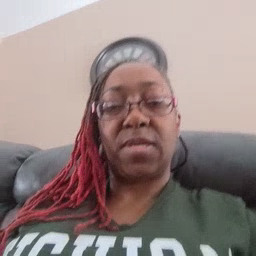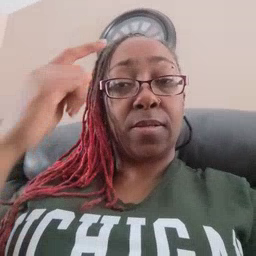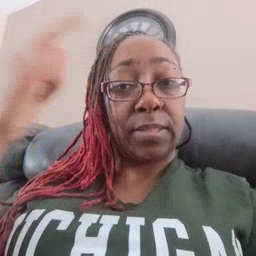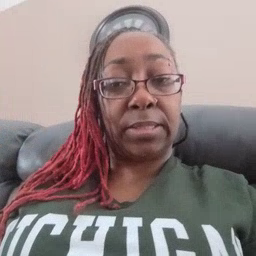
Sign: think